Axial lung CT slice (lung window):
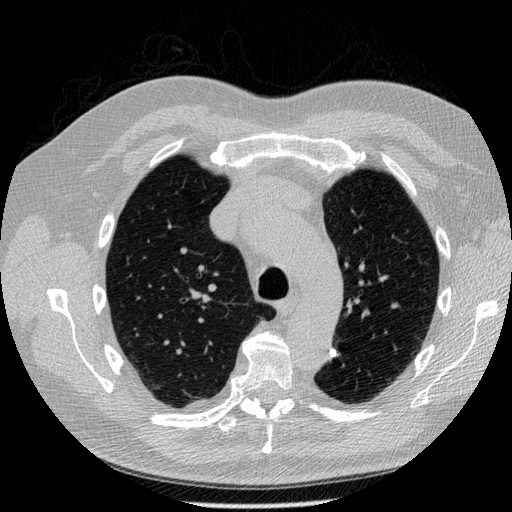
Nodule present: no